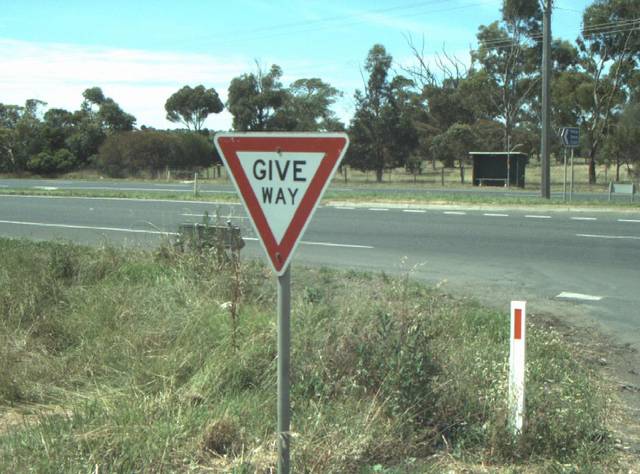
Region: Australia
Coordinates: -38.174, 144.454